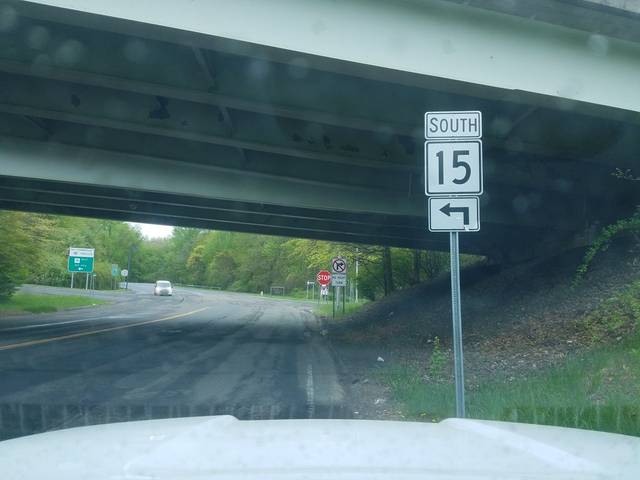
Region: United States
Coordinates: 41.252, -73.078